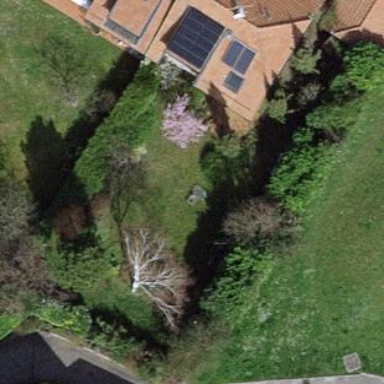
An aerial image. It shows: Garden surrounded by fence.